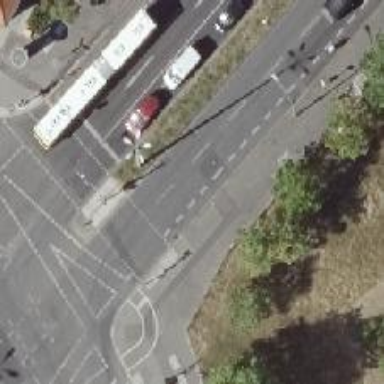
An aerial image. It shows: Crossing with traffic signals.